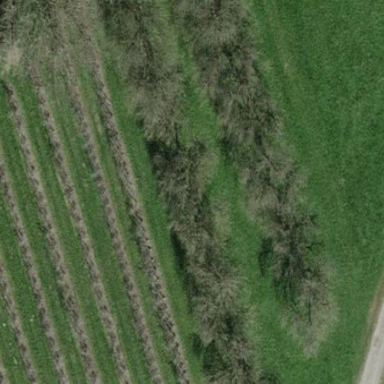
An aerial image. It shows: Orchard.